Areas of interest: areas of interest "Transportation stations"
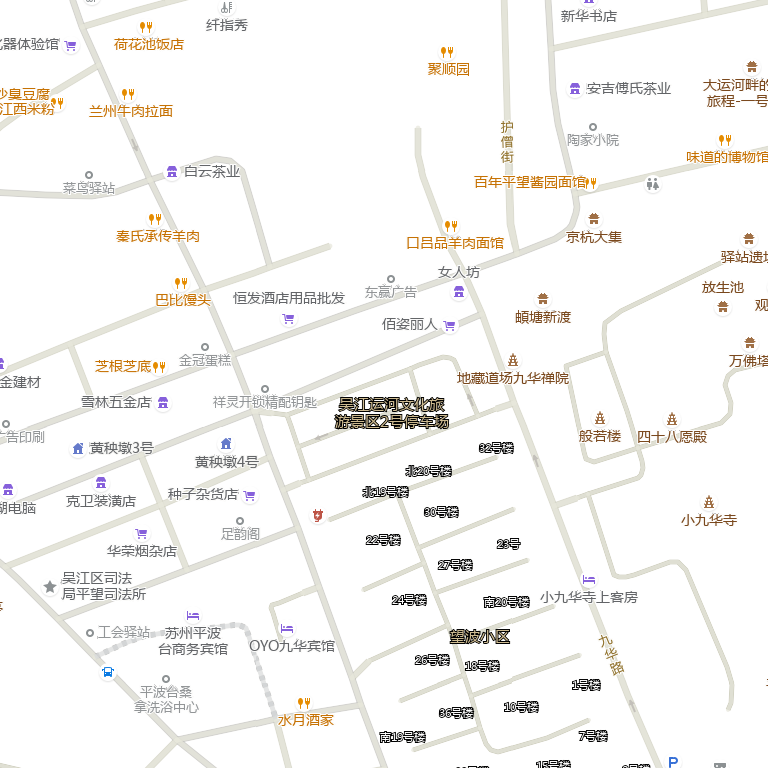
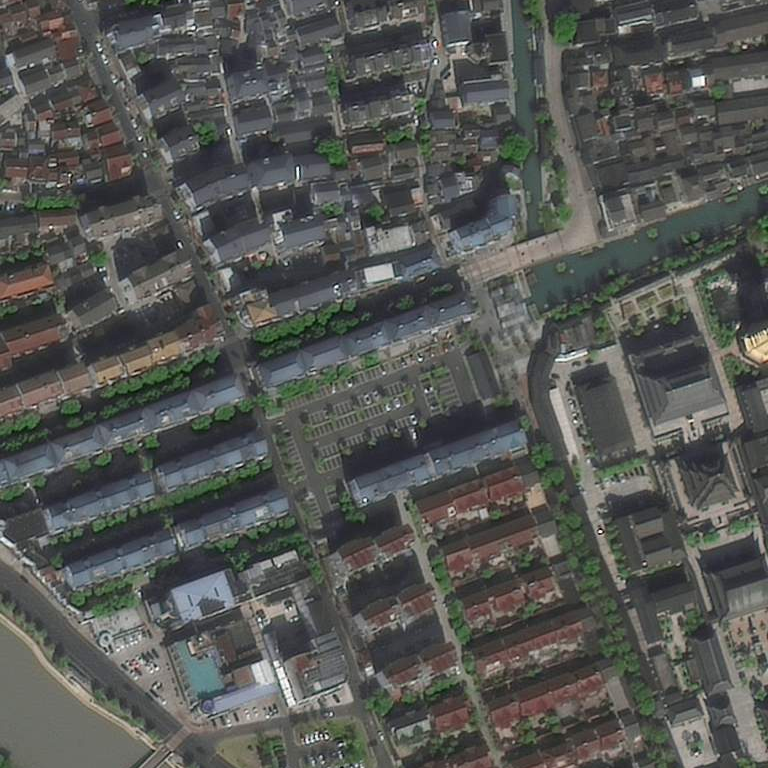